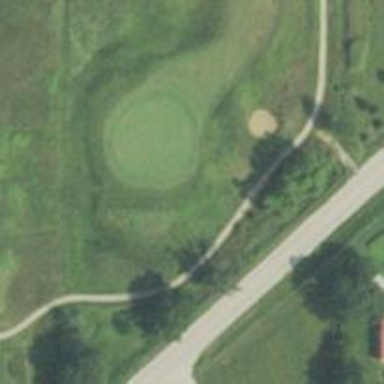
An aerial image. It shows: Golf hole.